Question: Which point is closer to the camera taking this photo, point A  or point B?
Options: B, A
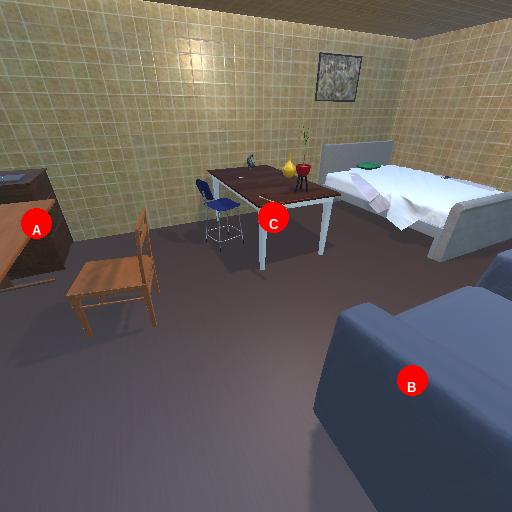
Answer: B